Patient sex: F
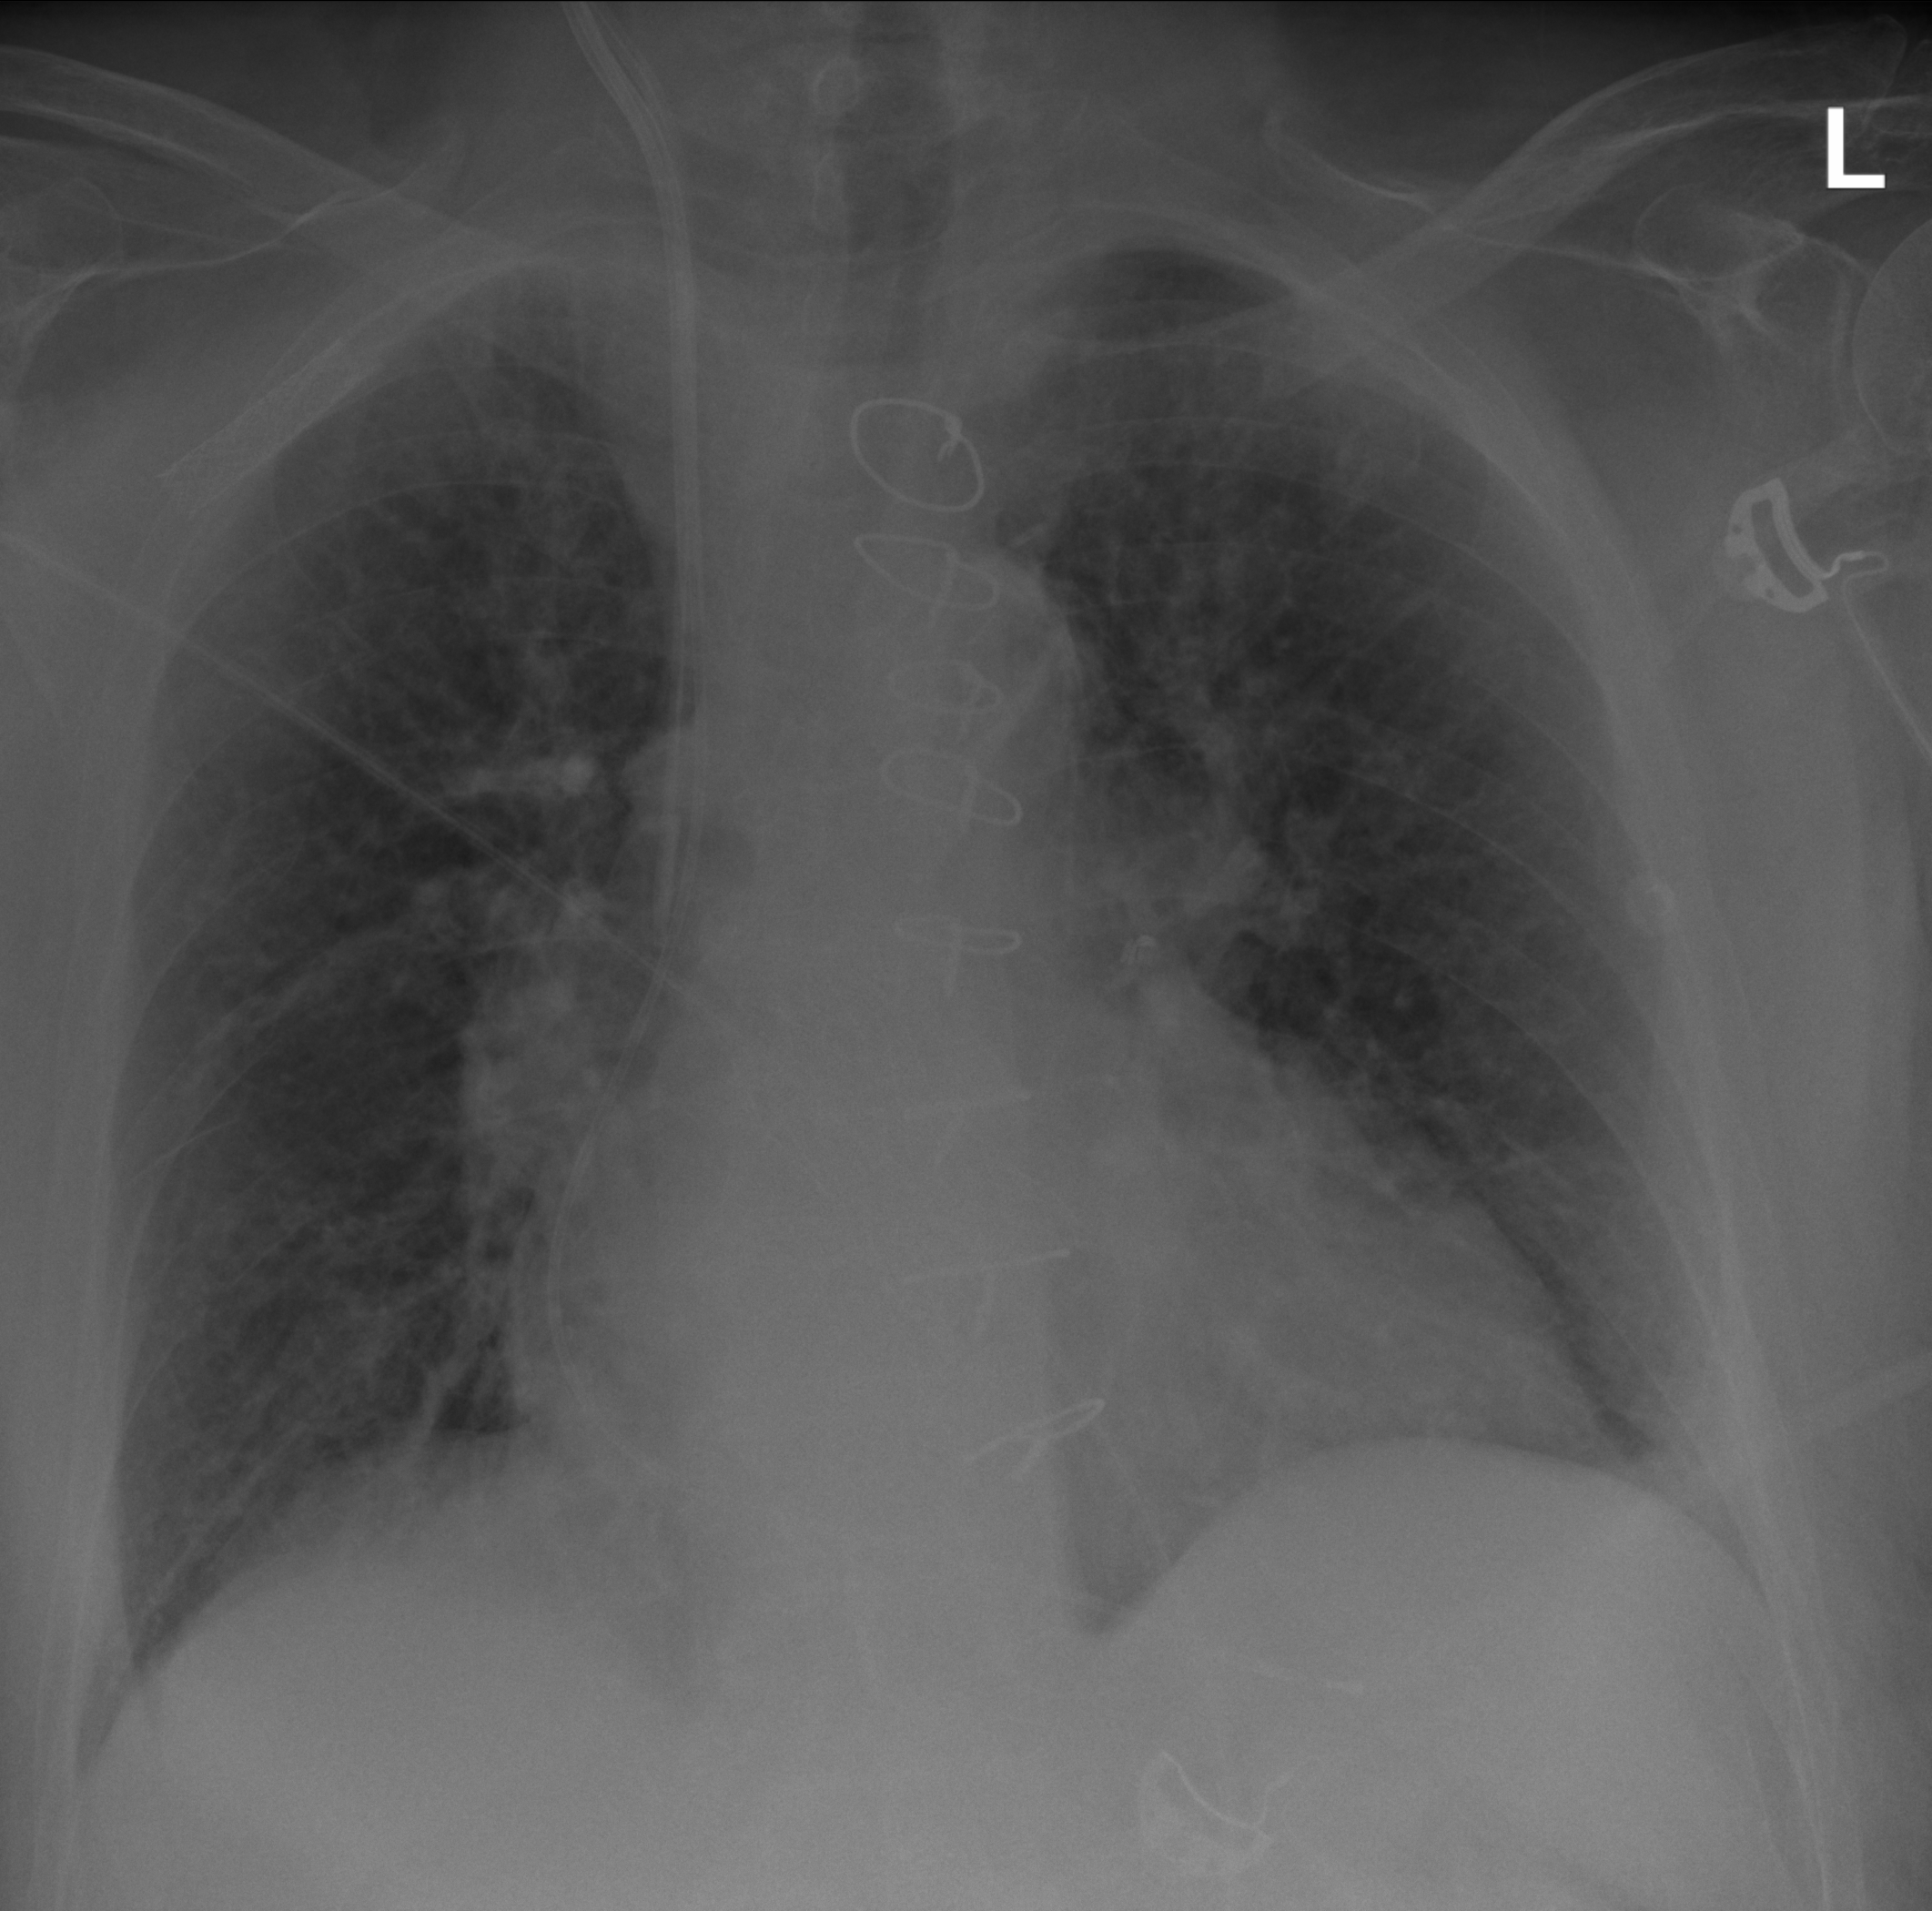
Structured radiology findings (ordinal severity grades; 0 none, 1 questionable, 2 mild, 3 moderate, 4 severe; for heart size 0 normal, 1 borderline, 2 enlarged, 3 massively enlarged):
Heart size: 2
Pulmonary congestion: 2
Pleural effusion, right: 0
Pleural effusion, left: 0
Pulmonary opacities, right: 2
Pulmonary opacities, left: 2
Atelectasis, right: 2
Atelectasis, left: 2